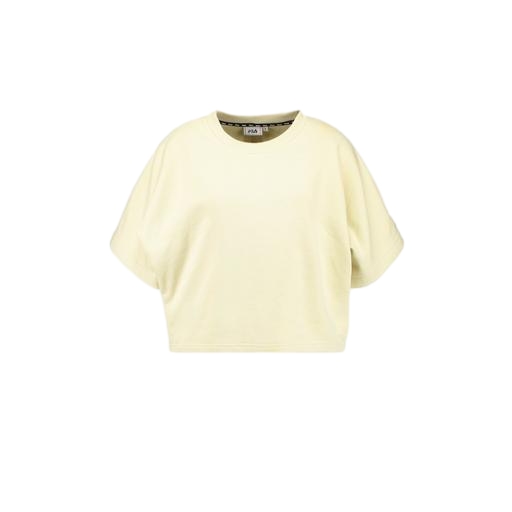
batwing t-shirt, boxy fit t-shirt, boxy t-shirt, white background